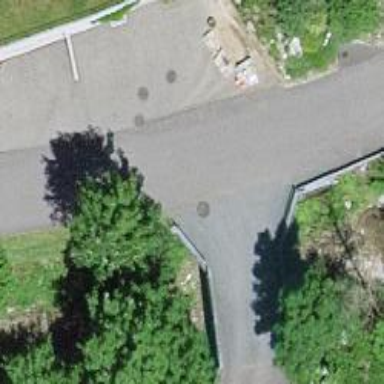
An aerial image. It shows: Residential road with bridge.